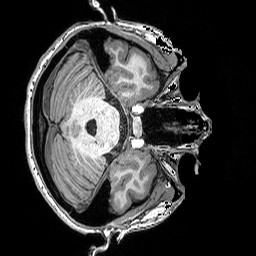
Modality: T1w
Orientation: axial
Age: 21
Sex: female